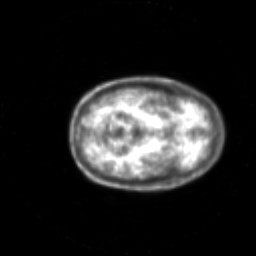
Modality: PET
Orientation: axial
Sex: male
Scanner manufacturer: siemens